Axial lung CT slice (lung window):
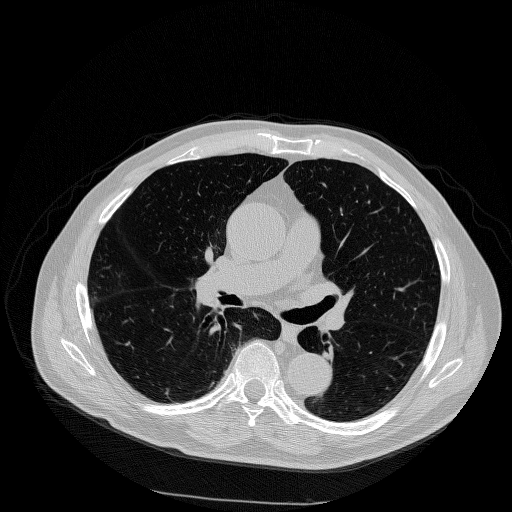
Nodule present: no